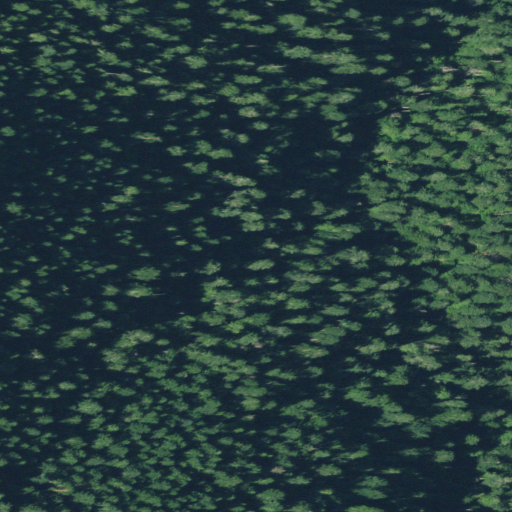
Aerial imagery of gap in Oregon named Utopian Saddle containing only evergreen forest